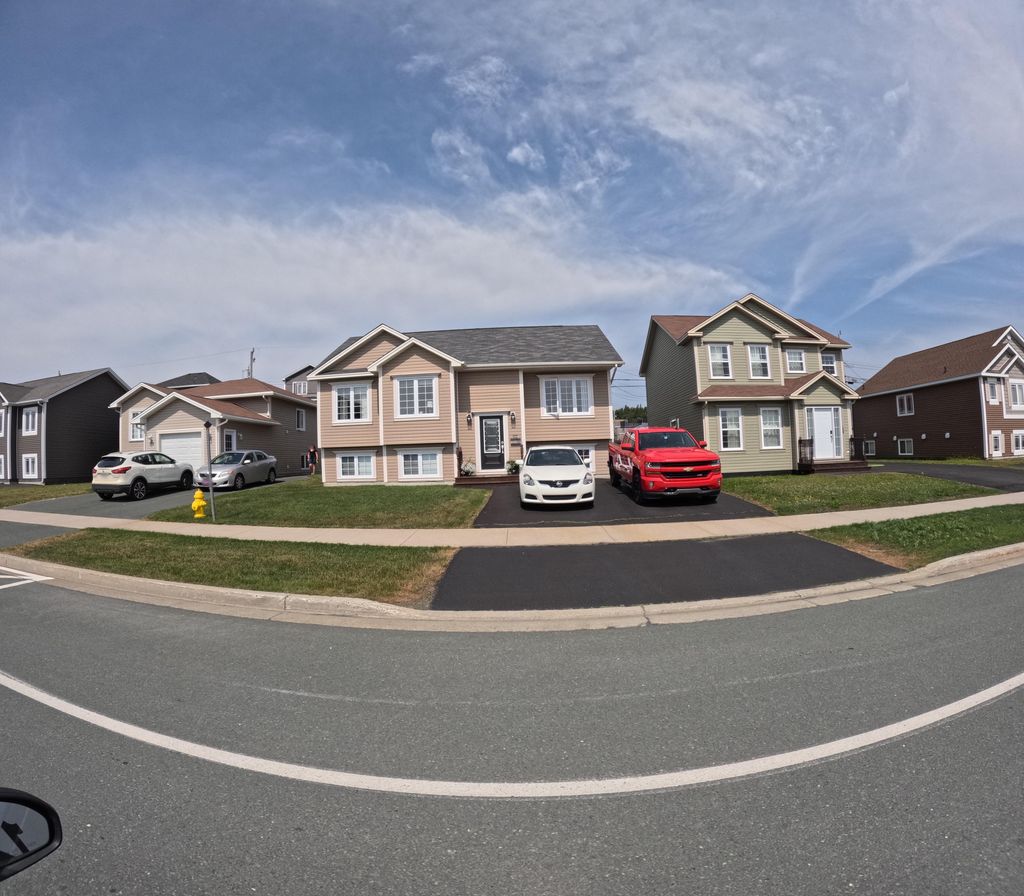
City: st_johns